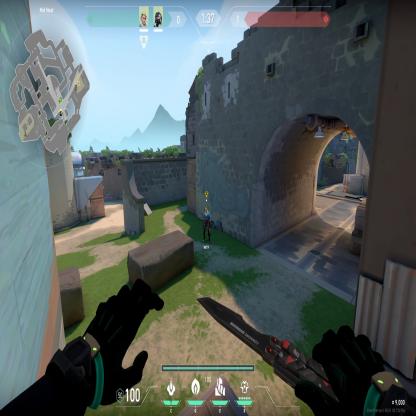
Label: teammate